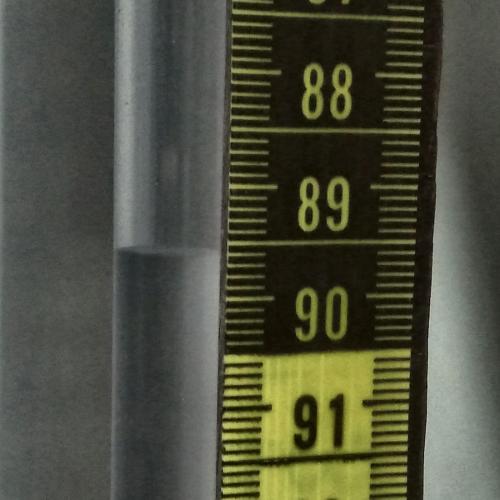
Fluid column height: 89.6 cm